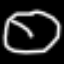
Label: clock